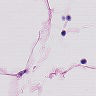
Metastatic tissue present: no